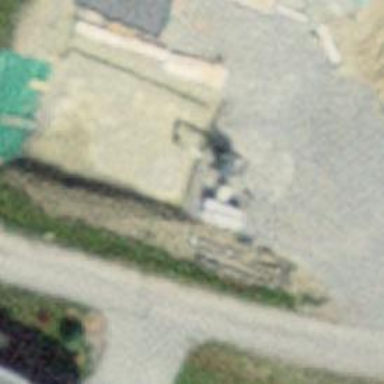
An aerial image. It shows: Garage building.